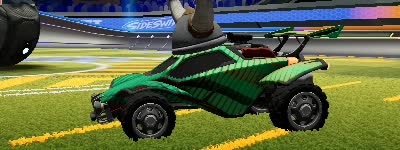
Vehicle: octane